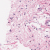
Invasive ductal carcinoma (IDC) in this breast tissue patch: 0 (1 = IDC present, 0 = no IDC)